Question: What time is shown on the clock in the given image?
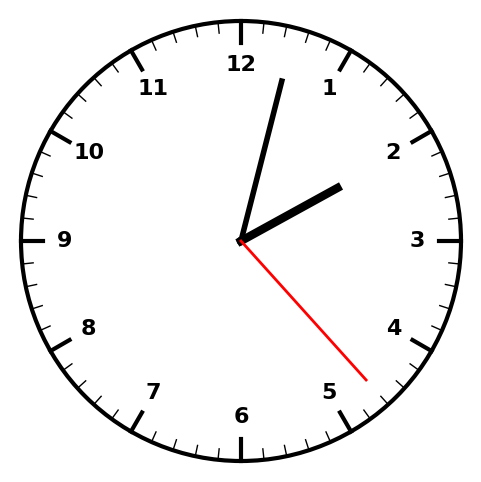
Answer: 02:02:23